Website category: movie
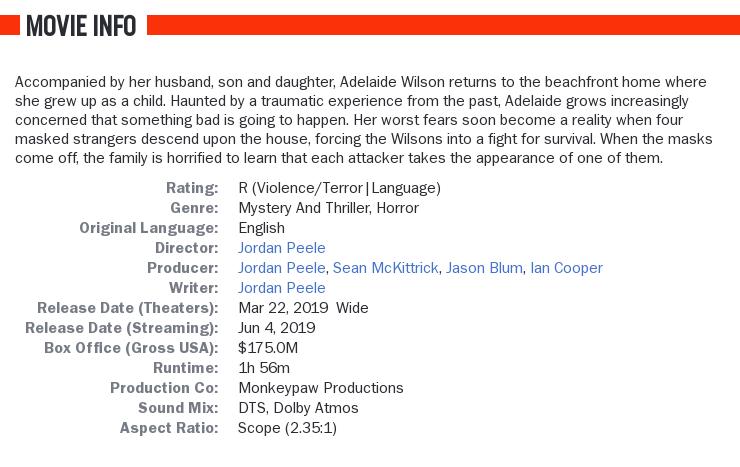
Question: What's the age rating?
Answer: R (Violence/Terror|Language)

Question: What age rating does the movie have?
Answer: R (Violence/Terror|Language)

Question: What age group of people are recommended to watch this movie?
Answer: R (Violence/Terror|Language)

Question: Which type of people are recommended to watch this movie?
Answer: R (Violence/Terror|Language)

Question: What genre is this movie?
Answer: mystery and thriller, horror

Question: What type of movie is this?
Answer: mystery and thriller, horror

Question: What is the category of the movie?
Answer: mystery and thriller, horror

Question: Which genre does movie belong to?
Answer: mystery and thriller, horror

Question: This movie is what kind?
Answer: mystery and thriller, horror

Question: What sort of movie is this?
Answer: mystery and thriller, horror

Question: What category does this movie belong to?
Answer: mystery and thriller, horror

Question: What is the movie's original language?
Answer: English

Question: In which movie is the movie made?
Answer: English

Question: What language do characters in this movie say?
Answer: English

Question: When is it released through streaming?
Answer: Jun 4, 2019

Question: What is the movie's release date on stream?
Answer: Jun 4, 2019

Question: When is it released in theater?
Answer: Mar 22, 2019 wide

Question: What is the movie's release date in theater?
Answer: Mar 22, 2019 wide

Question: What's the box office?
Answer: $175.0M

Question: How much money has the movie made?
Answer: $175.0M

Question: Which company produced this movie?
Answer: Monkeypaw Productions

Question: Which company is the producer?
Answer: Monkeypaw Productions

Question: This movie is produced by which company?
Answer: Monkeypaw Productions

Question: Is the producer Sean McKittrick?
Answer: yes

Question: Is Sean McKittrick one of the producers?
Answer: yes

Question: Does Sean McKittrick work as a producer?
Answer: yes

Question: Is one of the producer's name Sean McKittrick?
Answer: yes

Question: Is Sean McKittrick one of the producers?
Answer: yes

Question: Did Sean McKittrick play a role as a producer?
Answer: yes

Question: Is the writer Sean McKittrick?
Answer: no

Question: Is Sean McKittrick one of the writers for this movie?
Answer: no

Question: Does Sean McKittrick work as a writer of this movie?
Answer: no

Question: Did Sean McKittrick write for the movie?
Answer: no

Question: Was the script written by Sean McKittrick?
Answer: no

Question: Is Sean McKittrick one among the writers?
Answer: no

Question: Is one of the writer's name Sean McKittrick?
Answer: no

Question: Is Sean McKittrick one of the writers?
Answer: no

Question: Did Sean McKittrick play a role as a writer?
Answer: no

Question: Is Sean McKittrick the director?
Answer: no

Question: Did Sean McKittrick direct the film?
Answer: no

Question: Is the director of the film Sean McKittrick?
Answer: no

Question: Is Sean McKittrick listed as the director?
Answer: no

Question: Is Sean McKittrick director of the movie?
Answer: no

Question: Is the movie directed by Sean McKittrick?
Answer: no

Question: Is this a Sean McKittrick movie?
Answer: no

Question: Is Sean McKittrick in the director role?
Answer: no

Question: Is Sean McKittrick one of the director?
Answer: no

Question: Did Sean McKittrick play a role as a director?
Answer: no

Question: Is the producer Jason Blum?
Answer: yes

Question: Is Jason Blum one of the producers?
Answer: yes

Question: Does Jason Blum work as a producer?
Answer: yes

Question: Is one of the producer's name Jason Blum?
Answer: yes

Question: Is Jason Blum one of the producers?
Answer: yes

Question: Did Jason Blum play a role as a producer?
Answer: yes

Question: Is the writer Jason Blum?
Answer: no

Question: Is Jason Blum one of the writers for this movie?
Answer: no

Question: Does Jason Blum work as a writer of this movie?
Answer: no

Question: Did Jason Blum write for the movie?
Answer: no

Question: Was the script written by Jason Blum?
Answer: no

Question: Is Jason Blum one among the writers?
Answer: no

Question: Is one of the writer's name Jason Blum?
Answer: no

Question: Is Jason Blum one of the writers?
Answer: no

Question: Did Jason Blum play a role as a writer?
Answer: no

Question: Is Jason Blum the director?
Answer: no